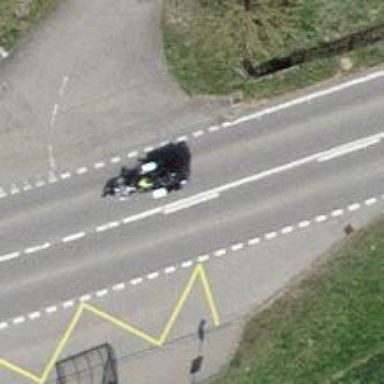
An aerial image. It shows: Bus stop equipped with public transport stop position.